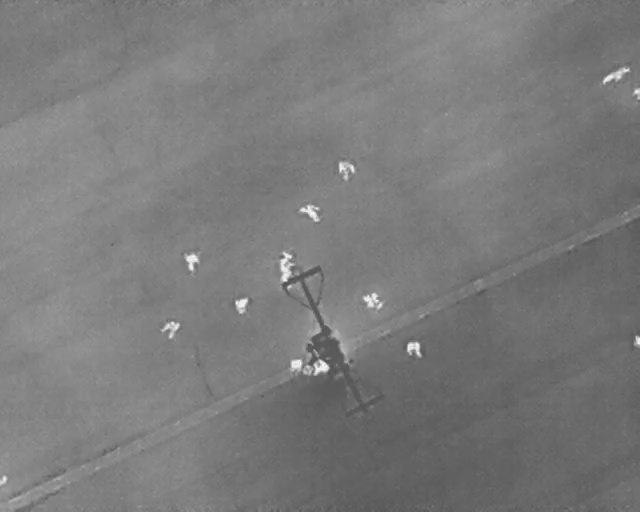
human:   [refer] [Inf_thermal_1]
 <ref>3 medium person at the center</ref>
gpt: <box>[[43, 53, 45, 56, 2], [36, 58, 39, 61, 2], [63, 66, 66, 69, 2]]</box>

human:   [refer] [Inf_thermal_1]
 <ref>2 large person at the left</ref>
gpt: <box>[[28, 49, 31, 53, 2], [24, 62, 28, 66, 2]]</box>

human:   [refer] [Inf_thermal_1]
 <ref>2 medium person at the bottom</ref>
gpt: <box>[[48, 70, 51, 73, 2], [44, 70, 47, 72, 2]]</box>

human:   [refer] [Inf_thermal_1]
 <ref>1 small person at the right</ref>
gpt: <box>[[98, 66, 100, 67, 2]]</box>